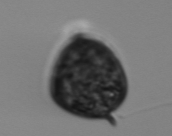
Label: Prorocentrum_micans